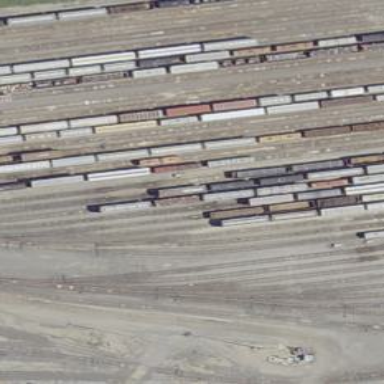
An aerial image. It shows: Railway yard.